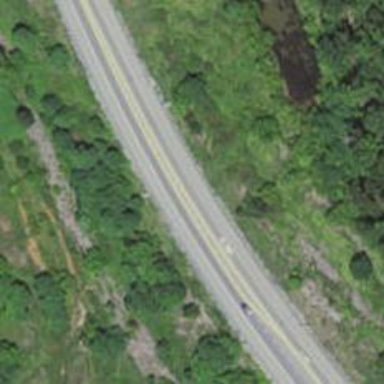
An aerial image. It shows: Asphalt trunk highway classified as expressway.